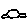
Label: car